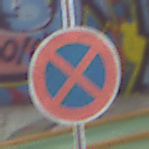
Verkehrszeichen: AbsolutesHalteverbot
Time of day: Midday
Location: Roofed (Special)
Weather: Overcast
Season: NotSpecified
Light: Natural